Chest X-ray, AP view. Patient: 53 years old, sex M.
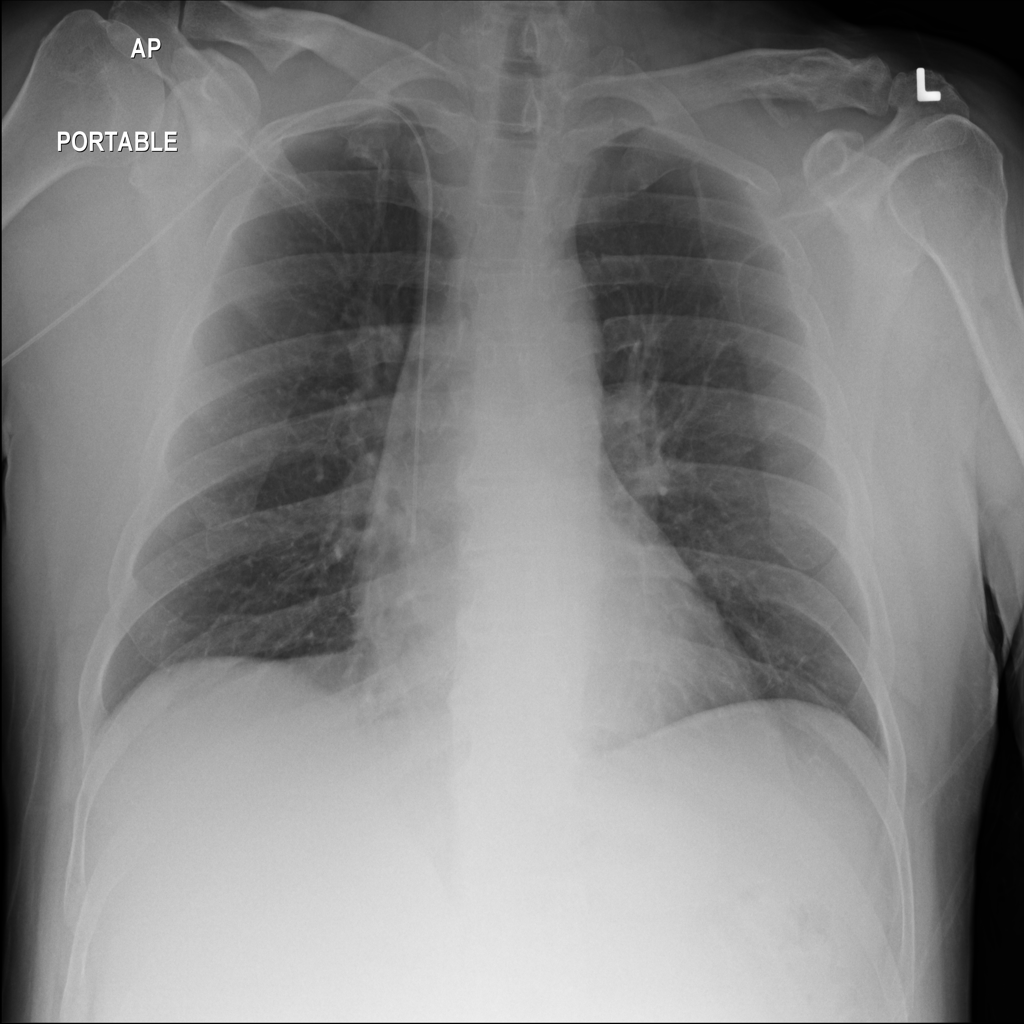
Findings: No Finding